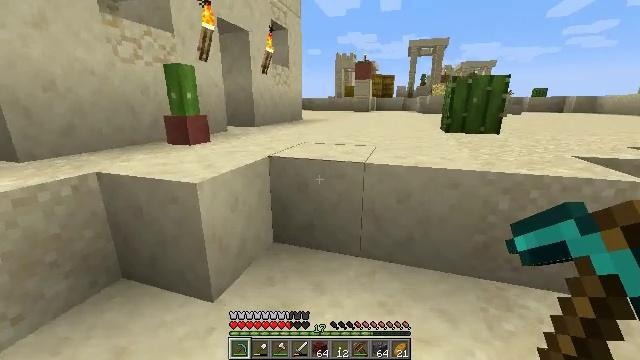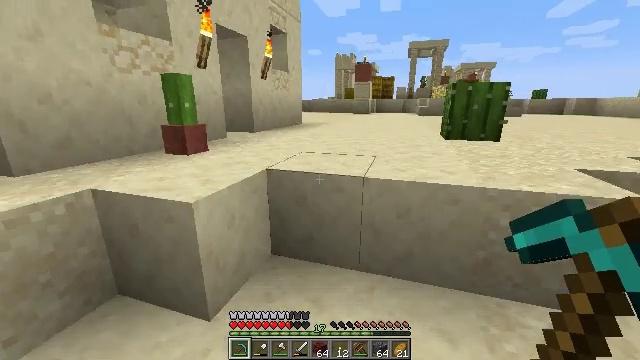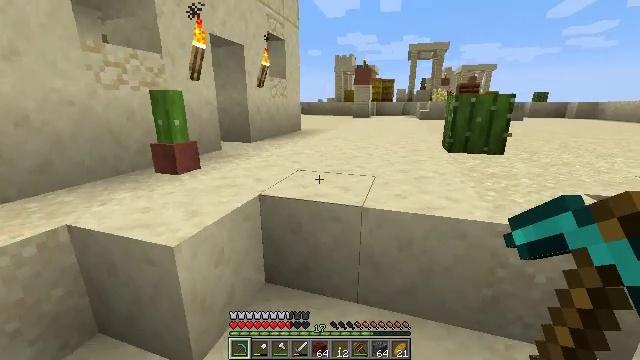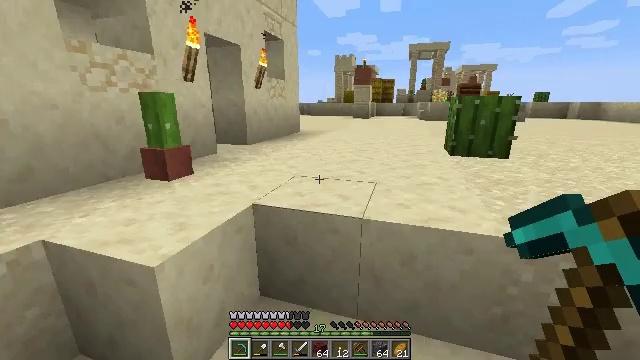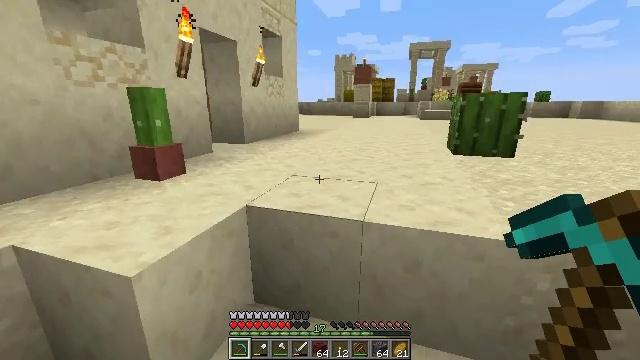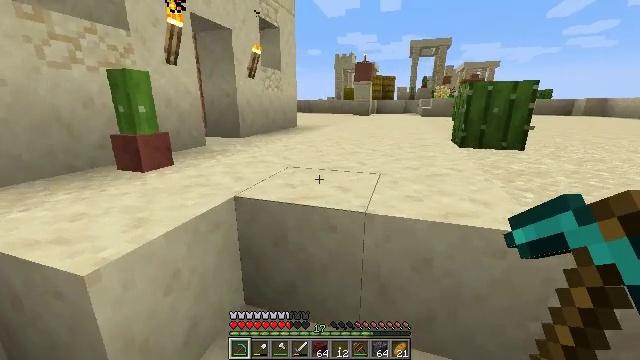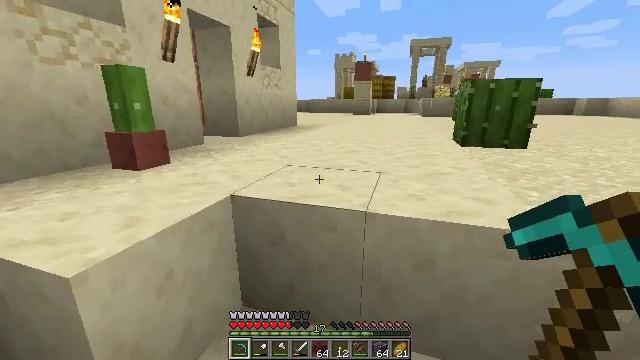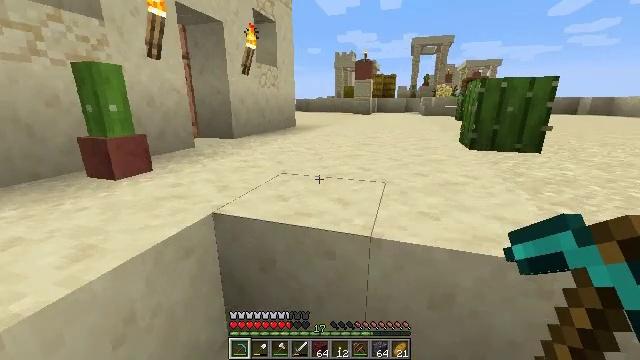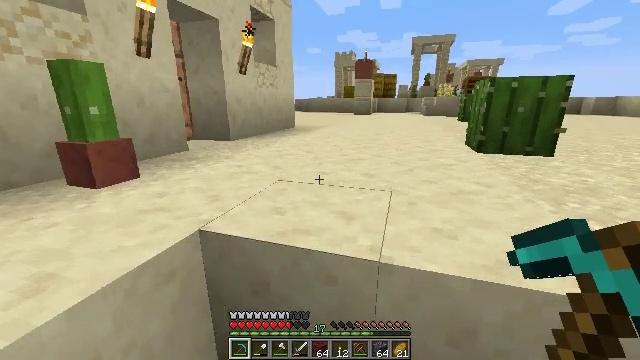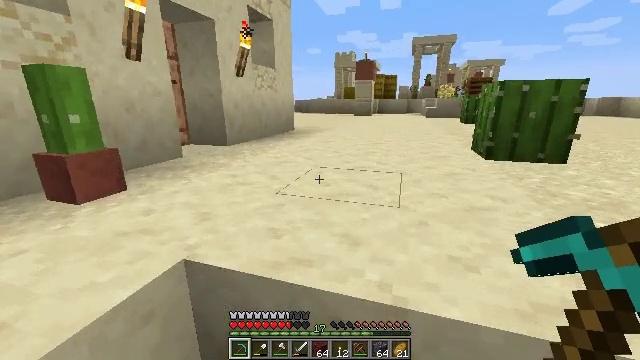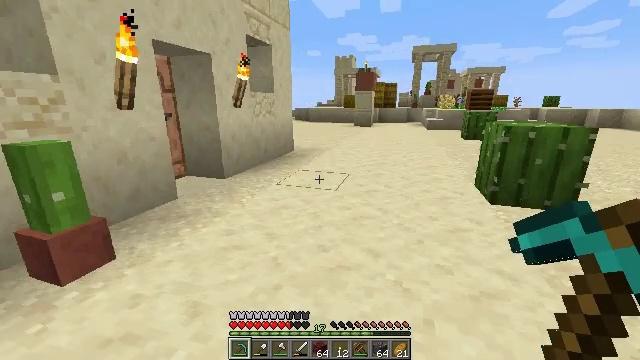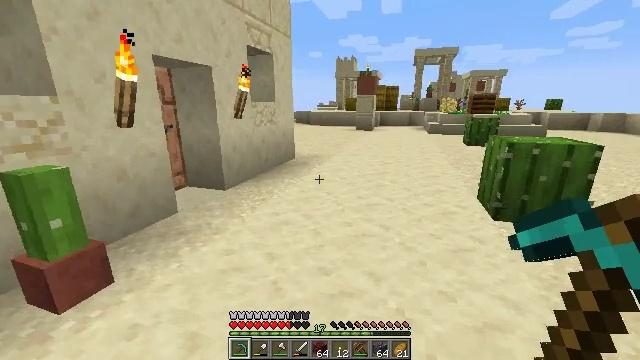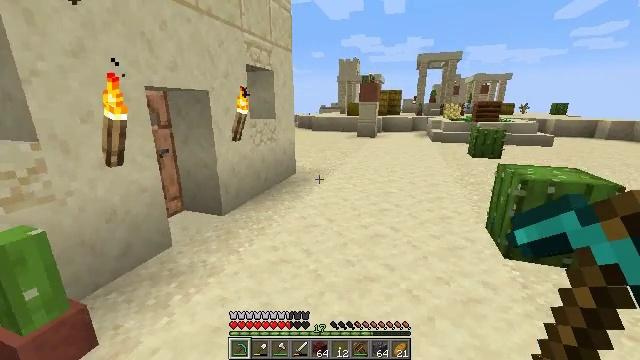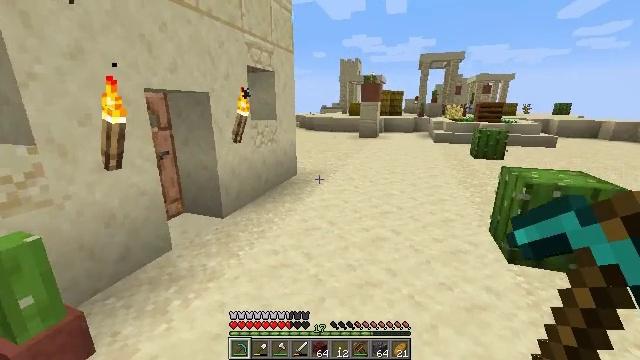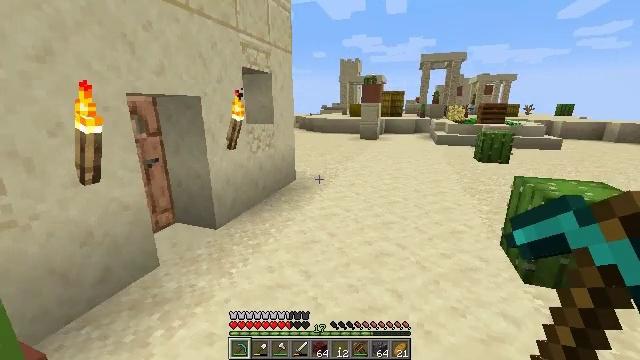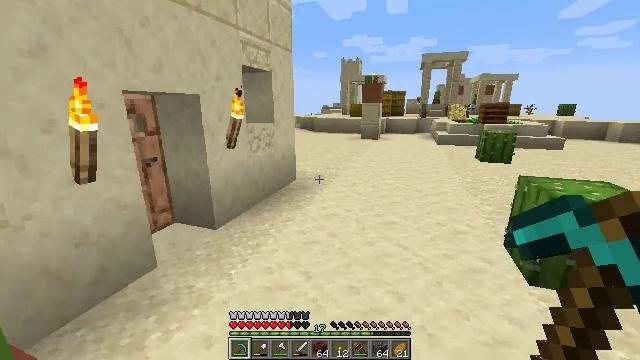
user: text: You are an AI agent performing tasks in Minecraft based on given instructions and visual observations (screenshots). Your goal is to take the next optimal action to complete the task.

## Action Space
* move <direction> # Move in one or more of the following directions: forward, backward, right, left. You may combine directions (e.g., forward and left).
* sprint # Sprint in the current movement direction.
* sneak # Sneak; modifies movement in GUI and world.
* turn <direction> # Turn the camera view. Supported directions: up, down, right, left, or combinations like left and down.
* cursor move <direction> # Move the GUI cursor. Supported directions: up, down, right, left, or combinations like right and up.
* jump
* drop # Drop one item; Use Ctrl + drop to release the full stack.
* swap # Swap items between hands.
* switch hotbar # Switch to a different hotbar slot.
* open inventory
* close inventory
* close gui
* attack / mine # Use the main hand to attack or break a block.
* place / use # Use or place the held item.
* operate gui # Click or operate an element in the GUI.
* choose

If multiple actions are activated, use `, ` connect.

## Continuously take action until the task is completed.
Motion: motion action
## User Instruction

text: Mine the white glazed terracotta block.
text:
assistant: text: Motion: move forward, jump
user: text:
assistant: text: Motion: move forward, jump
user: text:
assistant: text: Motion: move forward
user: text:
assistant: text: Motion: move forward
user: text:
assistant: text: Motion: move forward
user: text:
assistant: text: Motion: move forward
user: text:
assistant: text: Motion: move forward
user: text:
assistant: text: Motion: move forward
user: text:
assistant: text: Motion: move forward, jump
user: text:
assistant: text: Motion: move forward, jump
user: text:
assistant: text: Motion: move forward, jump
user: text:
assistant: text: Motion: move forward, jump
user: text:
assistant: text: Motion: move forward, jump
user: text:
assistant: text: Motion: move forward
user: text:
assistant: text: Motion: move forward
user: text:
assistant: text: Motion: move forward
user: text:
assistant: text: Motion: move forward
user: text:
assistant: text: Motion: move forward
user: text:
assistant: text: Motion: move forward
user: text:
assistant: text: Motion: move forward
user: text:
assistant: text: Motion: move forward
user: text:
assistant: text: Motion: move forward
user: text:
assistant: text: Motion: move forward, turn left
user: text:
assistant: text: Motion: move forward, turn left and down
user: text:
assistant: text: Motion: move forward, turn left
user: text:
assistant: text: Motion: move forward, turn left
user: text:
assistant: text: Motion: move forward, turn left
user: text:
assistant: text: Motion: move forward, turn left
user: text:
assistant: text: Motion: move forward, turn left
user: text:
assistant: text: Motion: move forward